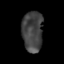
Tissue: skin
Cell type: Epithelial cells
Senescence score: 0.2824
Nuclear area (px): 811
Mean DAPI intensity: 67.219